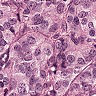
Metastatic tissue present: yes